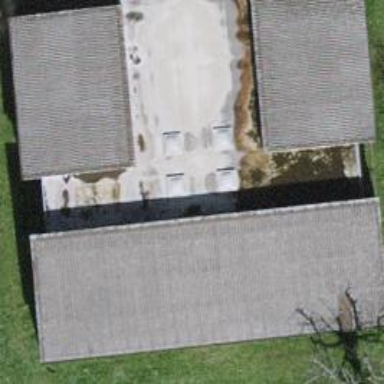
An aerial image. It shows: School building.